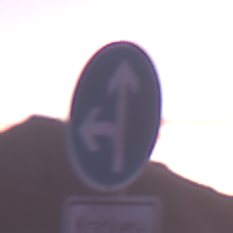
Verkehrszeichen: VorgeschriebeneFahrtrichtungGeradeausOderLinks
Zusatzzeichen unten: BesondereFahrzeugeUndTransportgueter4
Umgebung: Outdoor, Nature
Tageszeit: Dawn
Wetter: PartlyCloudy
Licht: Natural
Jahreszeit: NotSpecified
Kontrast: MediumContrast